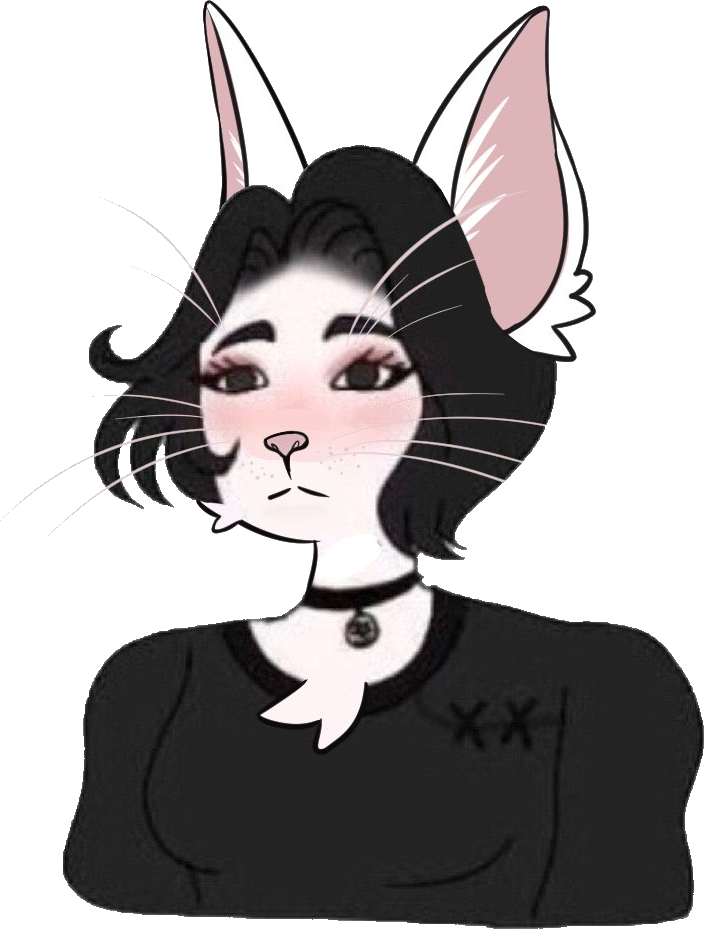
Label: 5_Doomer_Girl